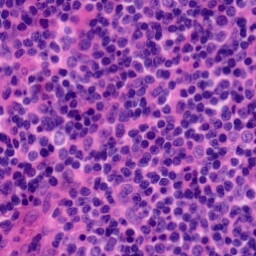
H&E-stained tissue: Tonsil